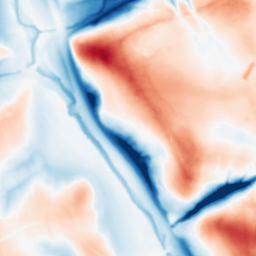
Category: multiscale
Decomposition family: dog
Decomposition parameters: sigma_low: 1
sigma_high: 20
Upsampling method: sinc_hamming
Upsampling parameters: scale: 4
kernel_size: 16
Upsampling scale: 4